Aerial crown-view tile of a tropical tree (Barro Colorado Island, Panama), acquired 20250915:
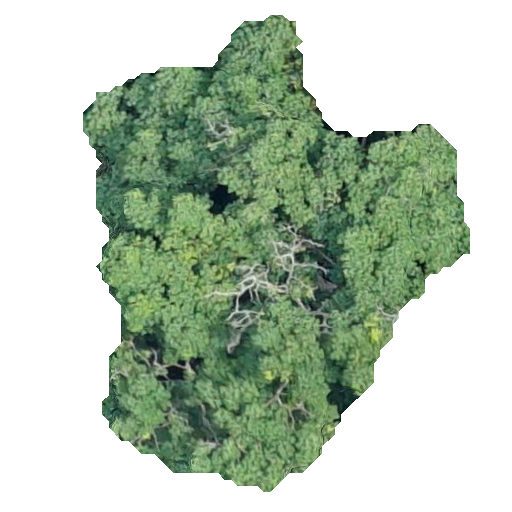
Species: Pseudobombax septenatum
GBIF accepted scientific name: Pseudobombax septenatum
Crown area: 168.603 m²